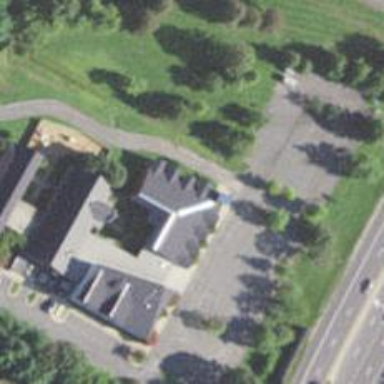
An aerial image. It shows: Place of worship.